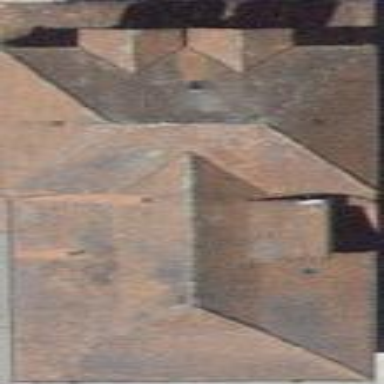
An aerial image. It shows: Train station building.